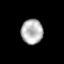
Tissue: prostate
Cell type: NK cells
Senescence score: 0.3044
Nuclear area (px): 527
Mean DAPI intensity: 181.091